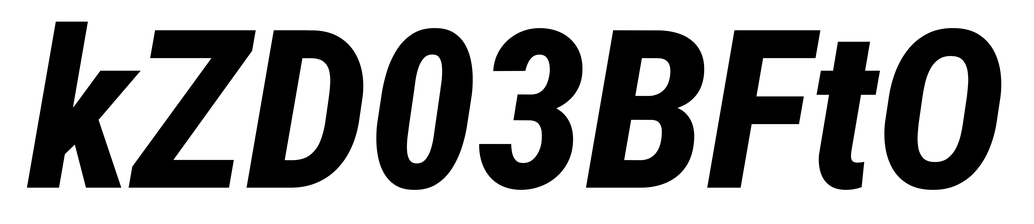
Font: Roboto-Italic_Condensed_ExtraBold_Italic